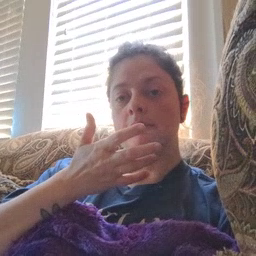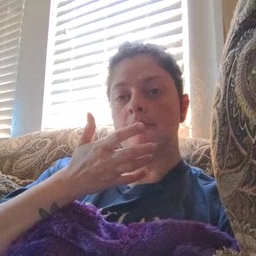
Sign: grass